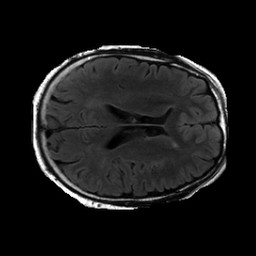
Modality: FLAIR
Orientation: axial
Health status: ill
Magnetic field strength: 3 T